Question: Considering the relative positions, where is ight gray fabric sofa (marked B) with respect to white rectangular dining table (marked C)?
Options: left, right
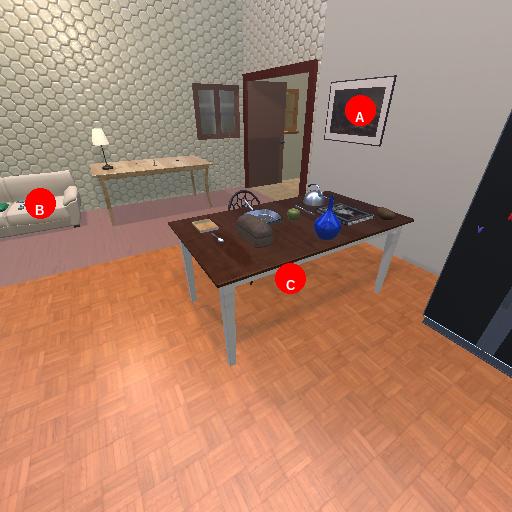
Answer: left